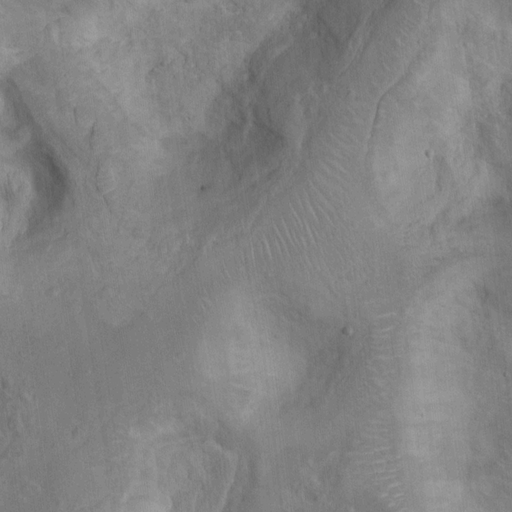
Objects detected: cone, cone, cone, cone, cone